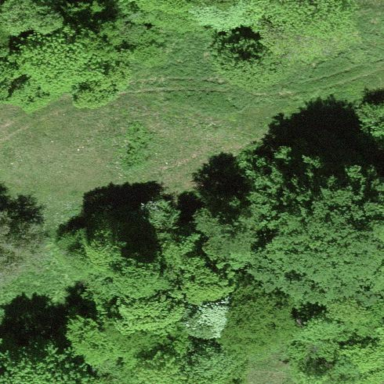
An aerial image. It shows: Forest area.